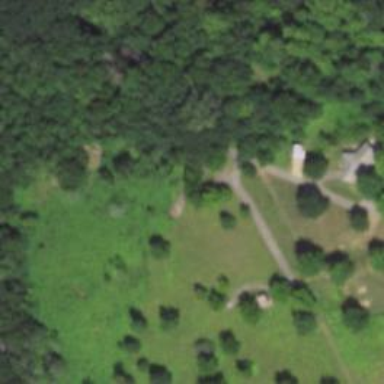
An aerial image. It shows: Asphalt path for archery.